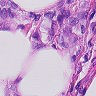
Metastatic tissue present: yes